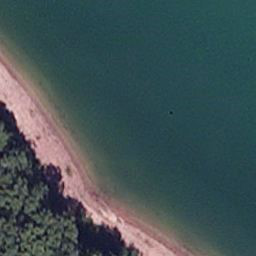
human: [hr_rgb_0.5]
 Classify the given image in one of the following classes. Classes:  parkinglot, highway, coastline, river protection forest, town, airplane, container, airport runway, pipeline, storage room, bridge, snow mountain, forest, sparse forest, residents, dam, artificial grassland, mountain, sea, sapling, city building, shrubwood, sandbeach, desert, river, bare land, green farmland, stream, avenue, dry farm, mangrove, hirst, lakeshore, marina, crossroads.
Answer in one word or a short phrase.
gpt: lakeshore